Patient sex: M
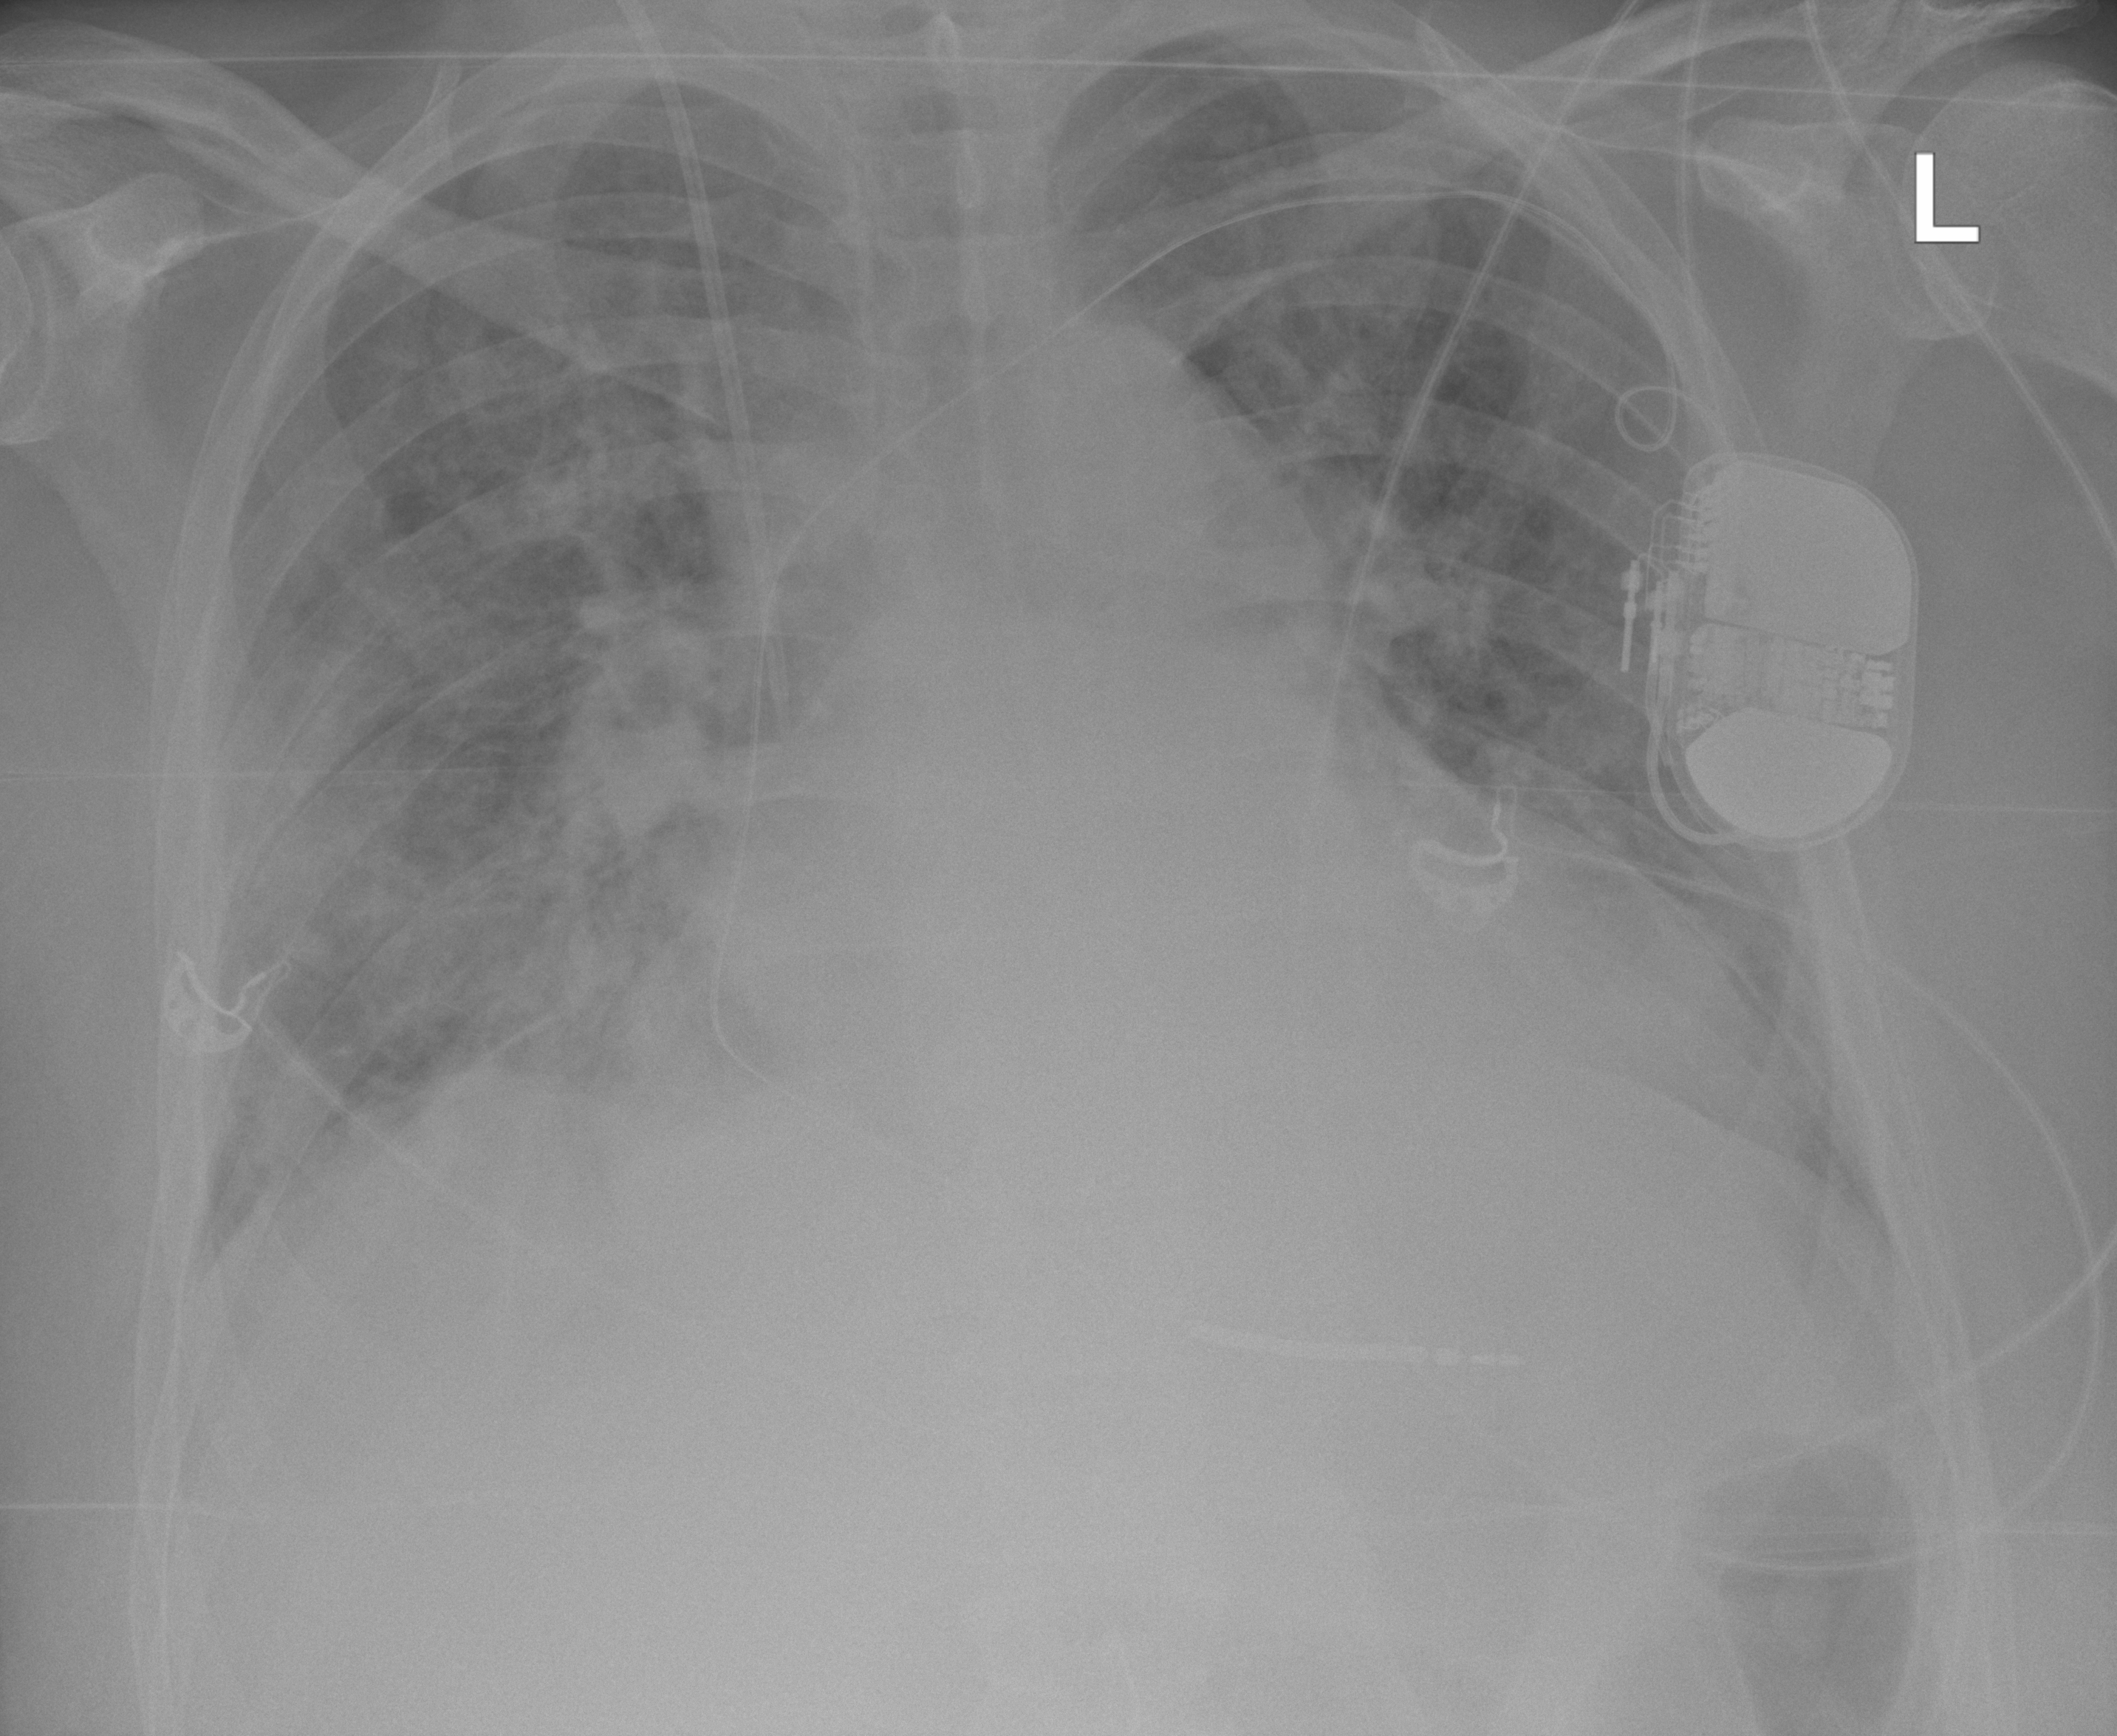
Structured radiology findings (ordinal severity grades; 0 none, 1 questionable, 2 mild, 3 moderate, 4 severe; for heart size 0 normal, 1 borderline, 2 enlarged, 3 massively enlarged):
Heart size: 2
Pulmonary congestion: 3
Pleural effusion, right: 1
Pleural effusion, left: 1
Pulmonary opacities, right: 3
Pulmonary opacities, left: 2
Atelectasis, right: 2
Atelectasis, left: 2